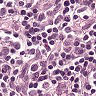
Metastatic tissue present: no